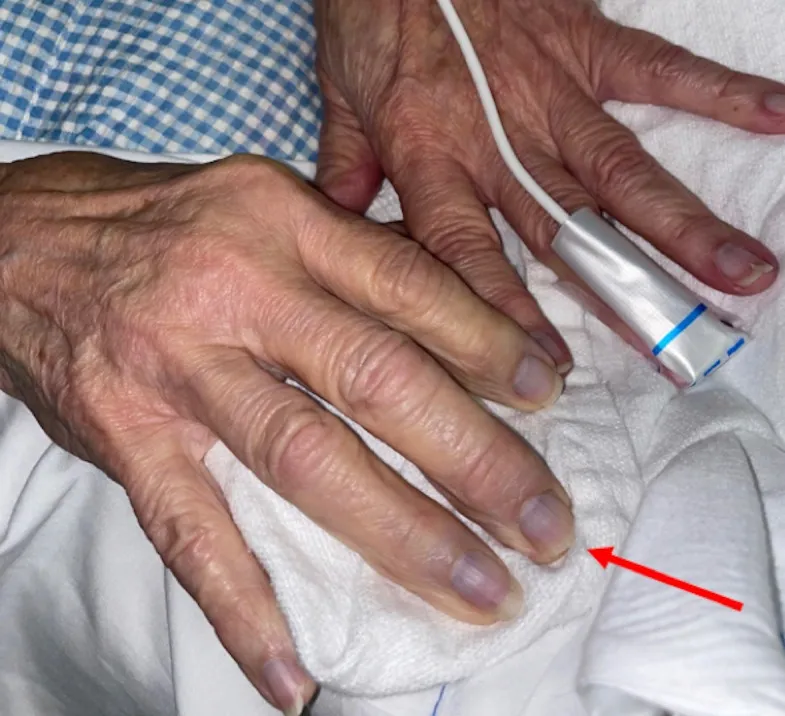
Finger tips of right hand with faint blue discoloration (red arrow).
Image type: medical_photograph (skin_photograph)